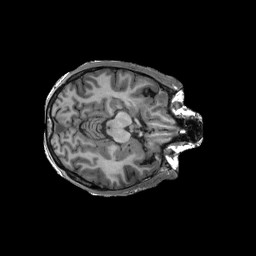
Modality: T1w
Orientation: axial
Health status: ill
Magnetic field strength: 3 T